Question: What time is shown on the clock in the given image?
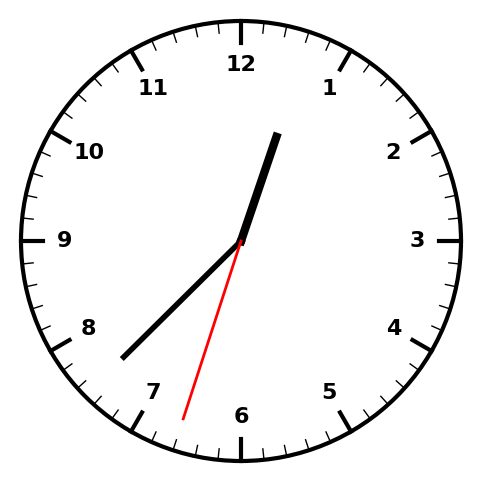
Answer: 12:37:33